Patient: sex M, age 74
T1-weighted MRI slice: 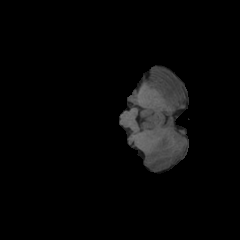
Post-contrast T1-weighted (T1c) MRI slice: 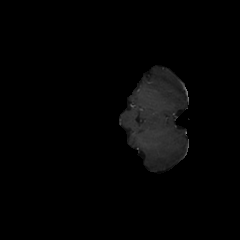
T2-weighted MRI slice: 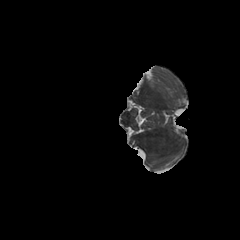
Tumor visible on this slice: no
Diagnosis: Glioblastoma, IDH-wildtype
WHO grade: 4